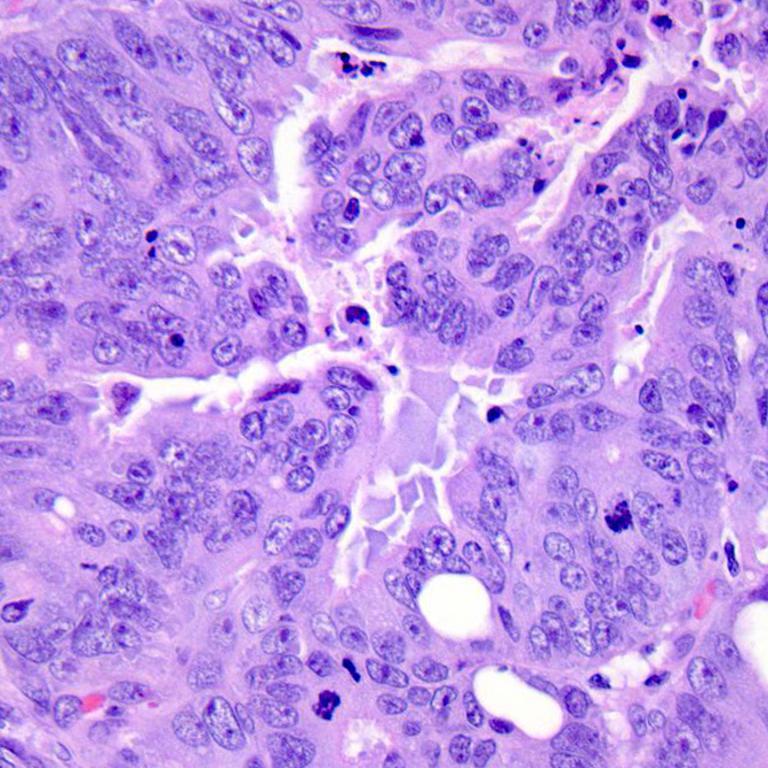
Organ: colon
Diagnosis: adenocarcinomas